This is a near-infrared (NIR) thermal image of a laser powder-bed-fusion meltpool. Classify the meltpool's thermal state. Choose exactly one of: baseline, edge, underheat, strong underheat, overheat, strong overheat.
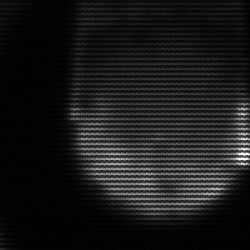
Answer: edge